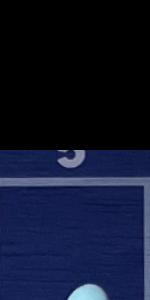
Label: Empty